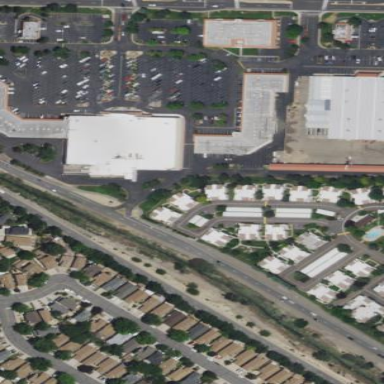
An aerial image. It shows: Retail area.